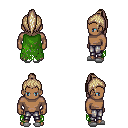
a pixel art fantasy rpg character, male body template, human, dark skin, green tattered cape, metal pants, white blonde long topknot hairstyle, white slippers, four views (front, back, left, right), 2x2 character sprite sheet, small pixel art, hard edges, no anti-aliasing